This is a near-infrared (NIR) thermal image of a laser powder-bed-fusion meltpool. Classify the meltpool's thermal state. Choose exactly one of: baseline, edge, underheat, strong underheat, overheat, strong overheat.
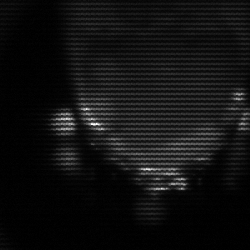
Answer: baseline